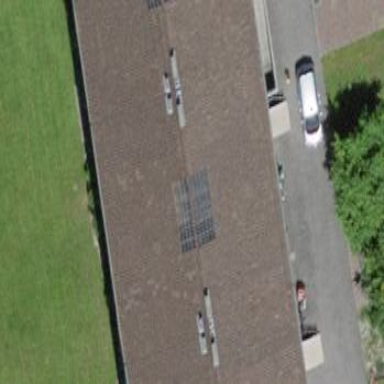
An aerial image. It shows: Gabled roof apartments building.